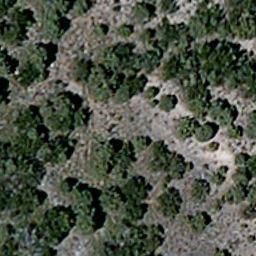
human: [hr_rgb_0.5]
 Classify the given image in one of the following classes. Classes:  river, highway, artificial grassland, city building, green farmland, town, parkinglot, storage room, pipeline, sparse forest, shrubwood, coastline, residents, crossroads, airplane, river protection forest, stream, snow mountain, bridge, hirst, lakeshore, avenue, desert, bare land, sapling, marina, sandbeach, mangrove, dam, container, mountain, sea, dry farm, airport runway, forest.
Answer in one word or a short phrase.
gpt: sparse forest